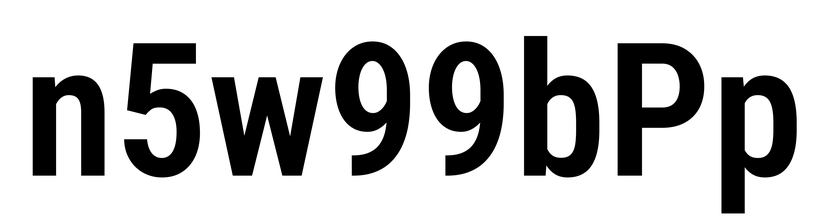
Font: Roboto_Condensed_SemiBold